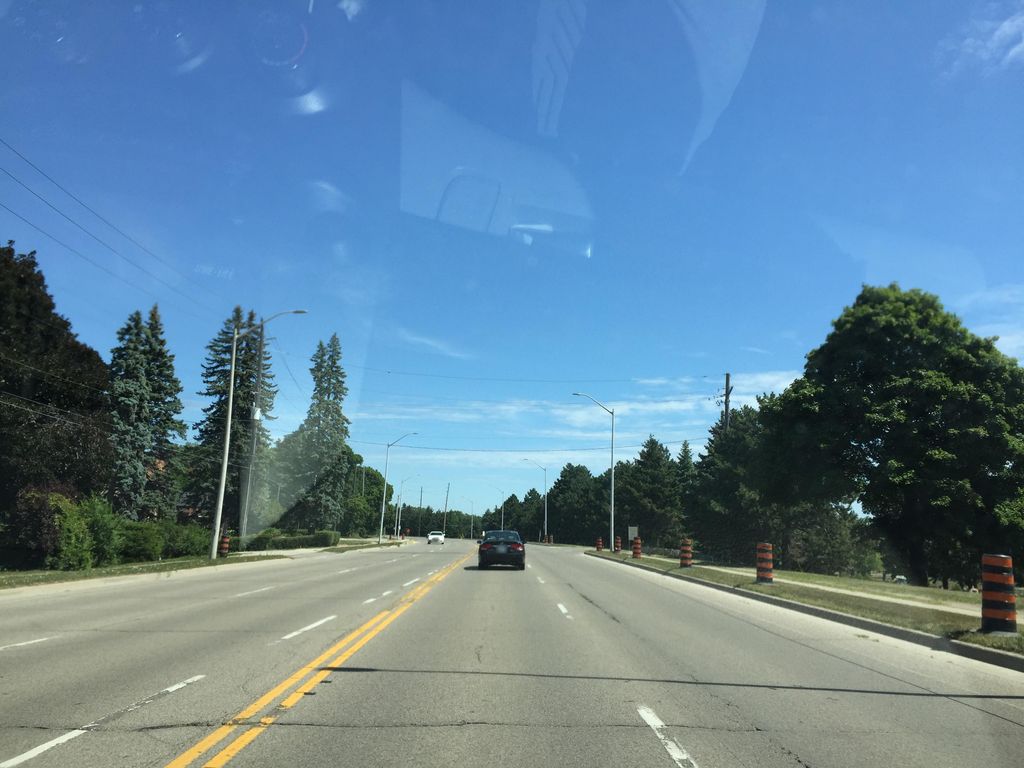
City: hamilton